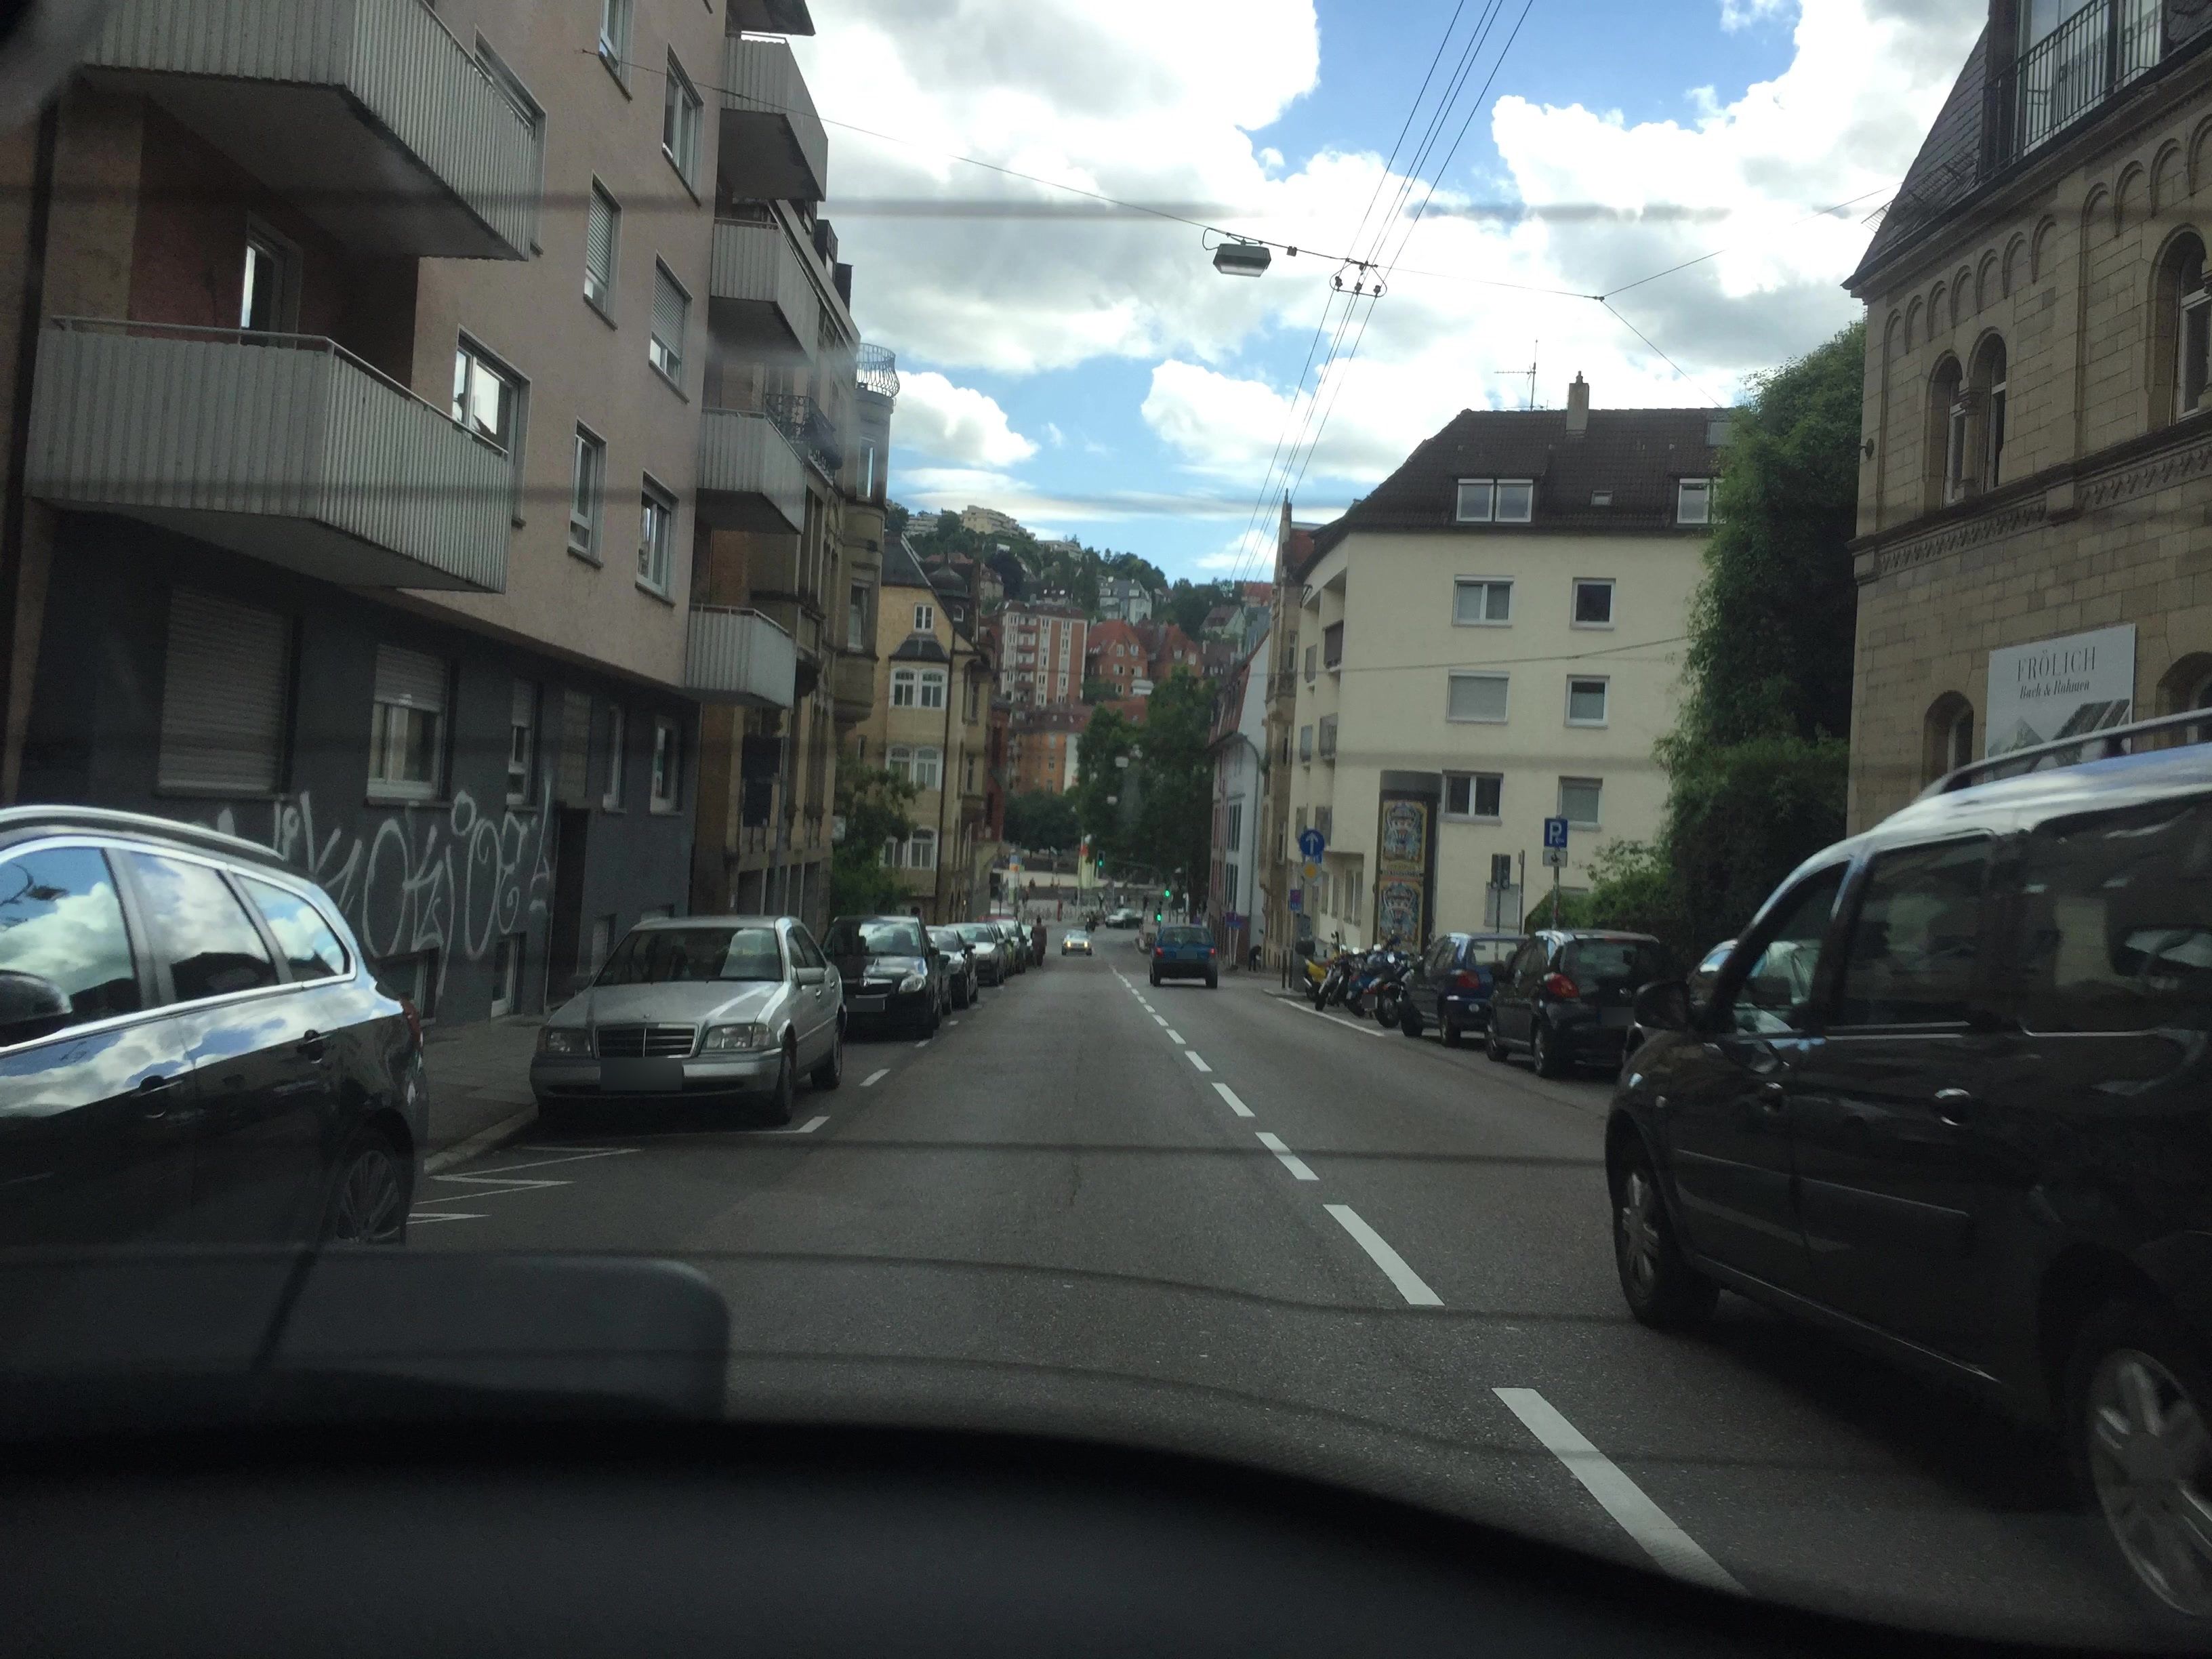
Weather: cloudy
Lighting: day
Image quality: good
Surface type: driving surface
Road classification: tertiary
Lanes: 2
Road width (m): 9.8
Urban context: urban centre
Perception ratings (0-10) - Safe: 2.56, Lively: 8.43, Beautiful: 7.47, Boring: 4.92, Depressing: 1.34, Wealthy: 6.77